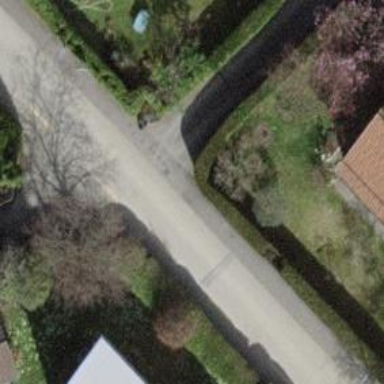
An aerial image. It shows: Residential road with opposite lane cycleway.